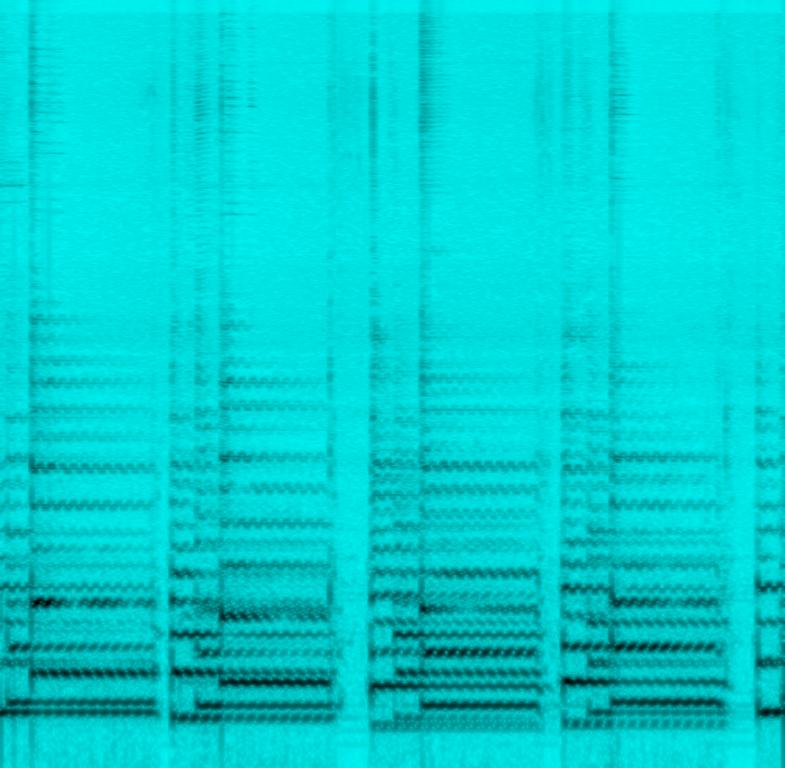
This is a gear showcase jam. The only instrument being played is an electric guitar being strummed lightly. There is a chorus ensemble effect on the guitar making it sound like multiple guitars are being played at the same time. There is a dreamy atmosphere in this recording. Chorus guitar samples could be picked up from this recording. Some parts of it could also be mixed into advertisement jingles.